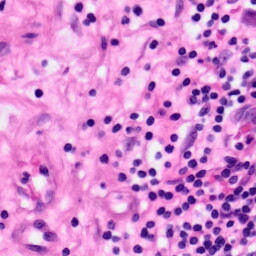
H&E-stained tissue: Pancreatic